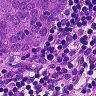
Metastatic tissue present: yes